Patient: sex M, age 66
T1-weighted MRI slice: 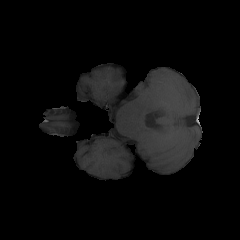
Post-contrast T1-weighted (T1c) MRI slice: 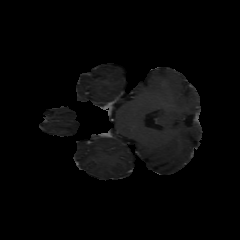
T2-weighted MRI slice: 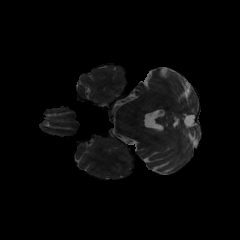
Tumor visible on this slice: no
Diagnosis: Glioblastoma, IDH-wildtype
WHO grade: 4